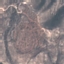
Label: HerbaceousVegetation